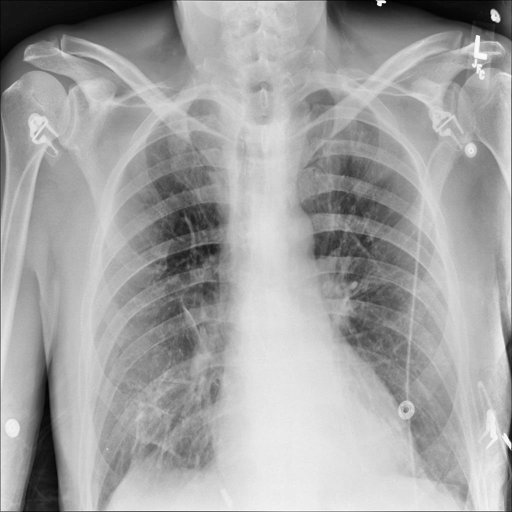
Finding: NORMAL